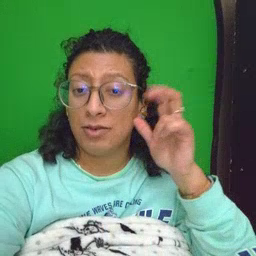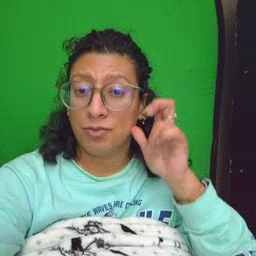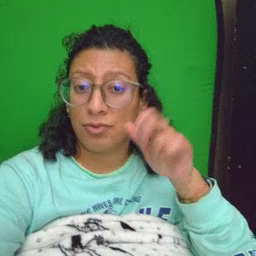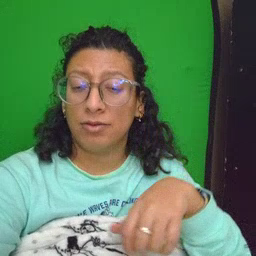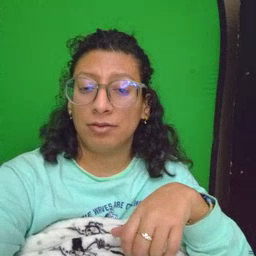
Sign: hear